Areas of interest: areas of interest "Logistics and Express Delivery"
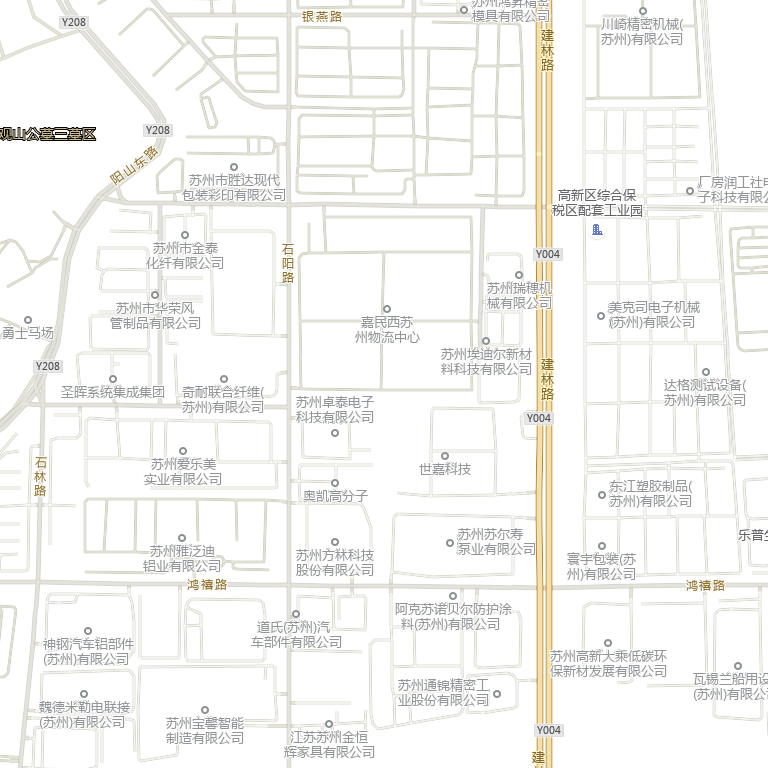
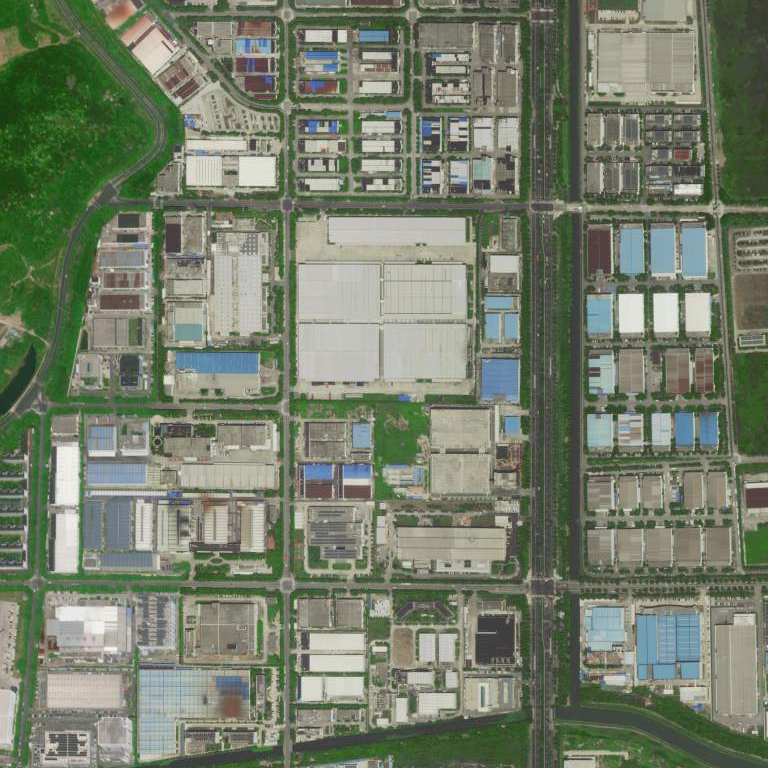